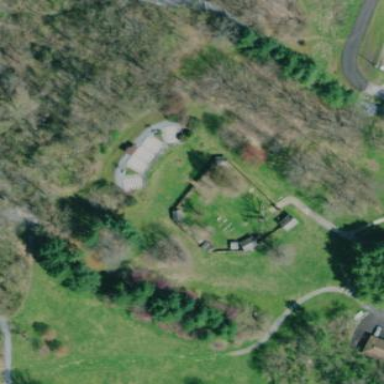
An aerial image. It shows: Historic fort building.